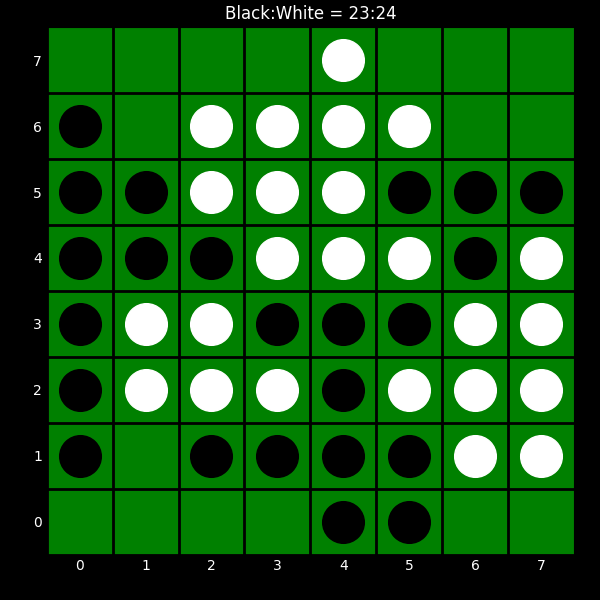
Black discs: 23
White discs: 24